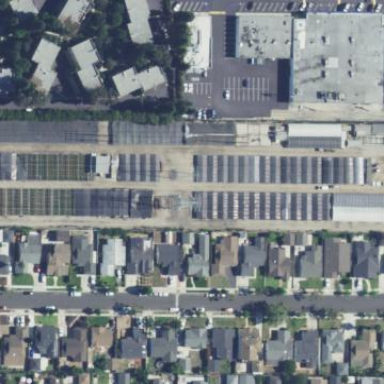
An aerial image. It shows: Plant nursery.